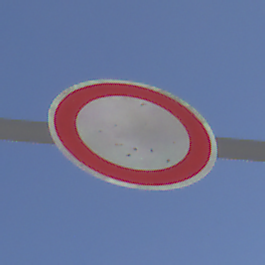
Verkehrszeichen: VerbotFahrzeugeAllerArt
Umgebung: Outdoor, Nature
Tageszeit: SunriseSunset
Wetter: PartlyCloudy
Licht: Natural
Jahreszeit: NotSpecified
Kontrast: HighContrast